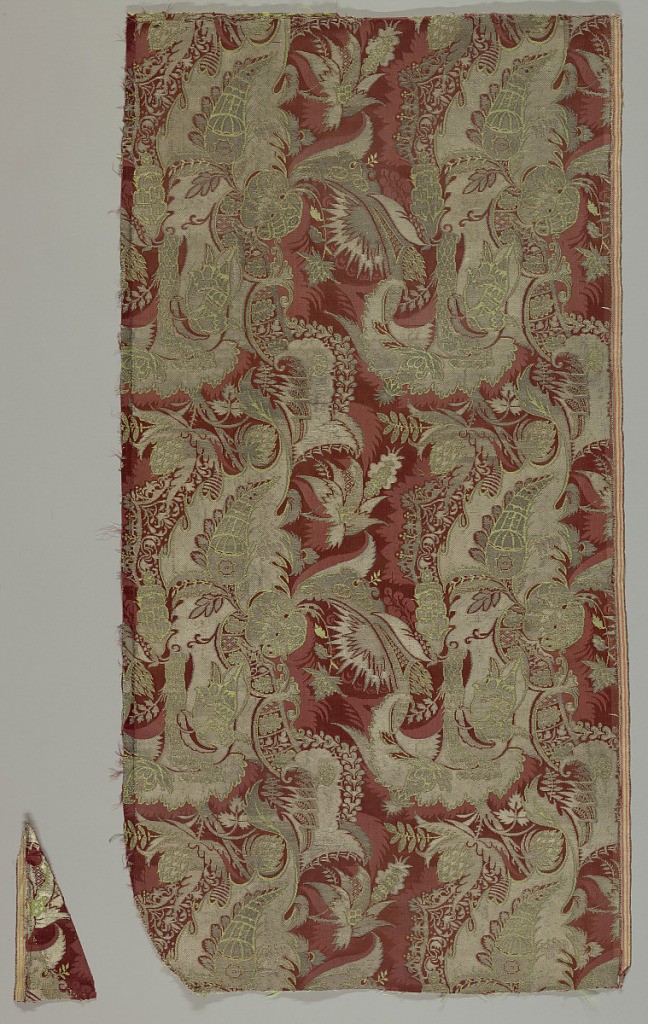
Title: Textile
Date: ca. 1705
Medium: silk, metallic Technique: compound weave of damassé foundation (8 harness satin plus plain weave) with floats of alternate foundation wefts and discontinuous supplementary wefts bound 3/1 twill \ by a supplementary warp
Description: Fantastic leafy forms and entwining plants form a motif in metallic edge with light green plants one above the other and side by side for a continuous pattern. The background is dark red and damassé, the pattern of which forms a narrow shadow-edge to the motifs.